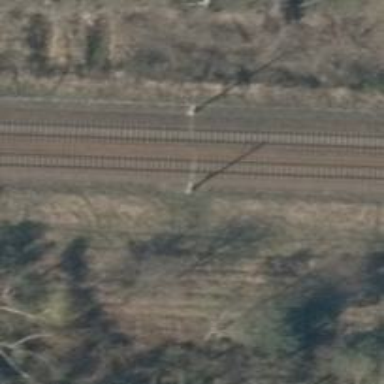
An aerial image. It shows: Railway milestone with catenary mast.